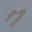
Label: 7